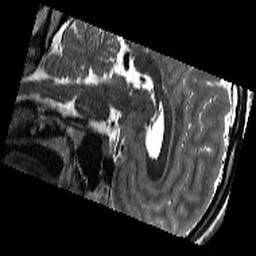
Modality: T2w
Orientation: sagittal
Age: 18
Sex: male